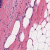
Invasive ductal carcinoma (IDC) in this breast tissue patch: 1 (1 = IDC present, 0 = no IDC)